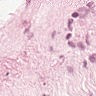
Metastatic tissue present: no